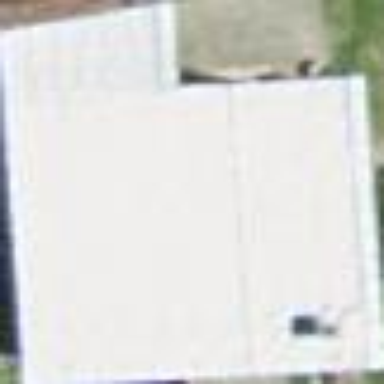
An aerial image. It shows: View of roof of building.